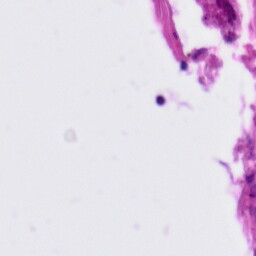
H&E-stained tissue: Tonsil